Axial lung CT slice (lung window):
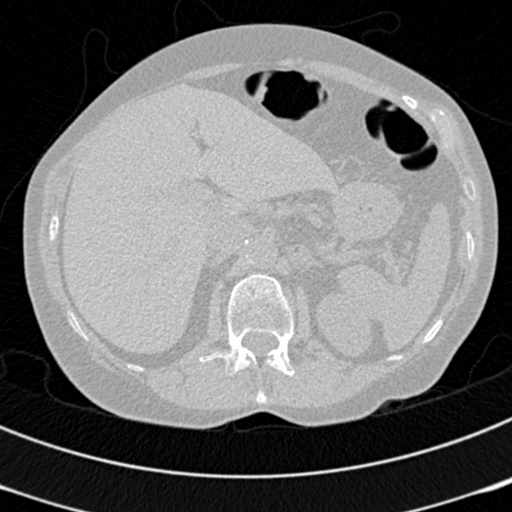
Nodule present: no